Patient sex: M
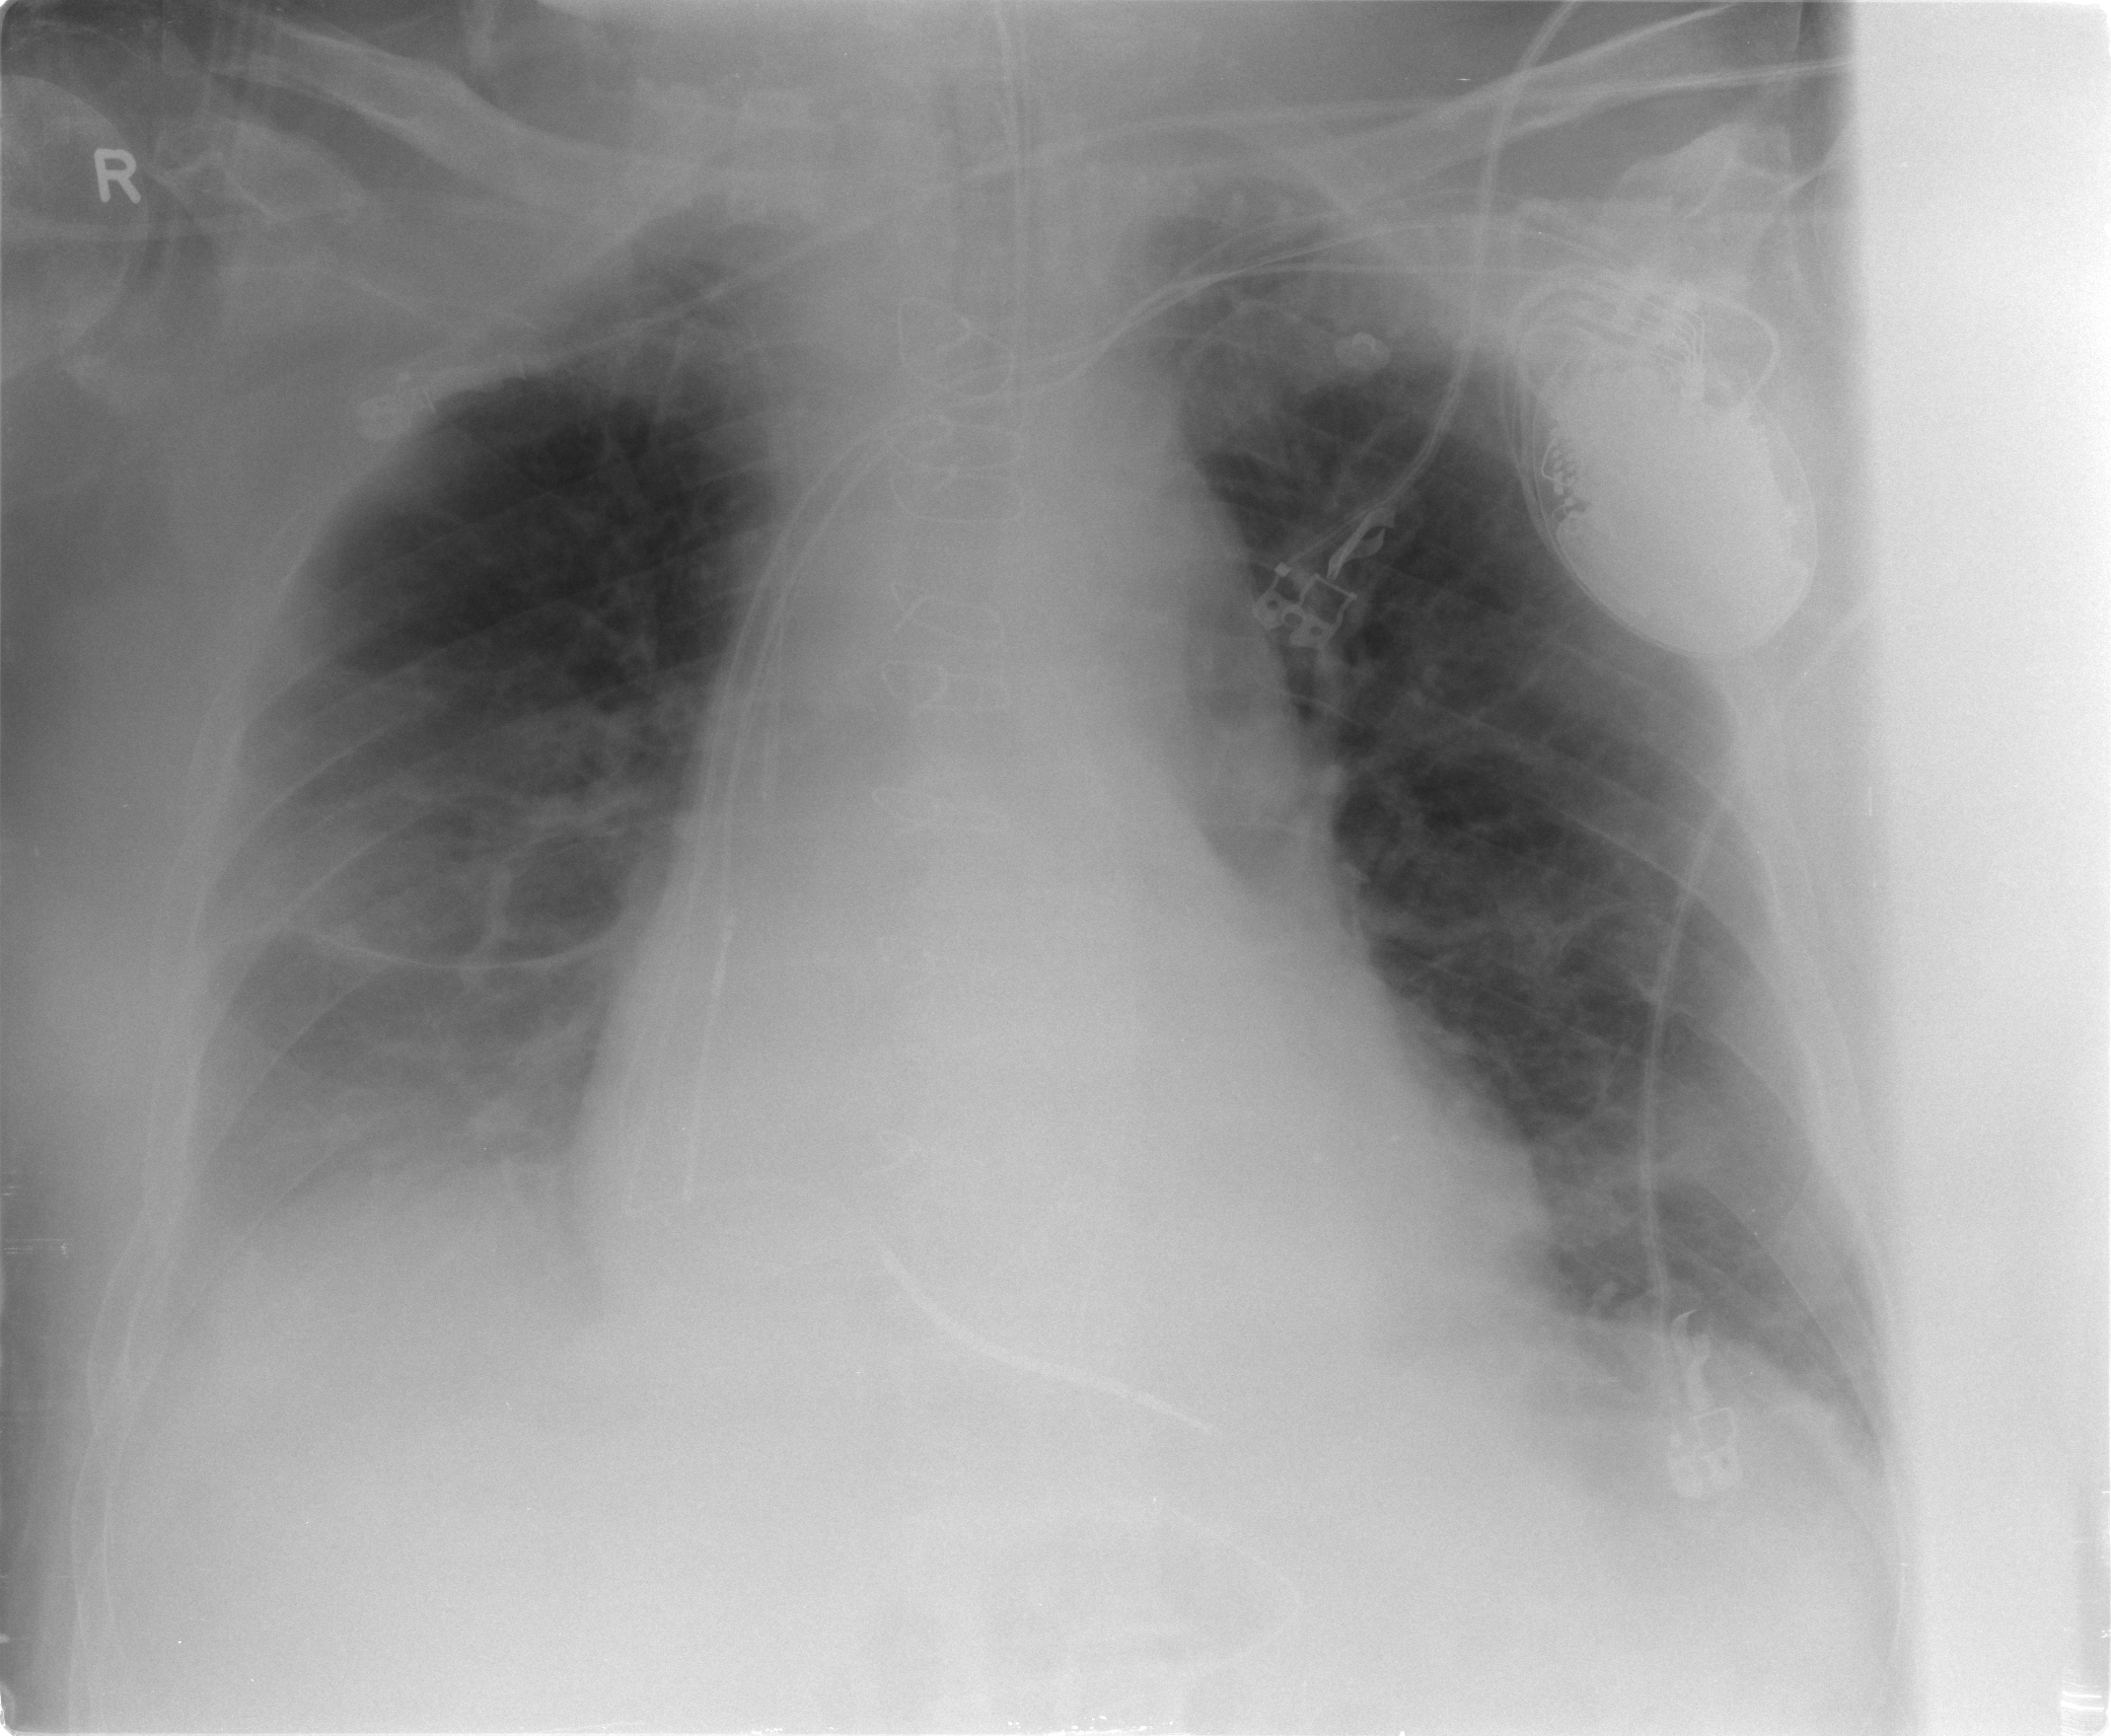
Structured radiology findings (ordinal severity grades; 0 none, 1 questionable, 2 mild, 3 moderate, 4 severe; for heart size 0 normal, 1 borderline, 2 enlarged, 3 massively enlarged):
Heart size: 2
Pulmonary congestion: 1
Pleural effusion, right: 3
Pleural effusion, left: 2
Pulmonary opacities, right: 0
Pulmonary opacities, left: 0
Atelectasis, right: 2
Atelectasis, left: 2